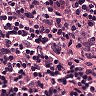
Metastatic tissue present: no